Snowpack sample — Buffalo Mountain, Silverthorne, Colorado, USA (2/22/26, 2:02 PM MST)
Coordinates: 39.622, -106.113
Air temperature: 33 °F
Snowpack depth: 63 cm
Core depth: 20 cm
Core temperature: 23 °F
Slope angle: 11°, slope face: 116°
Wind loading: low
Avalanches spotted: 0
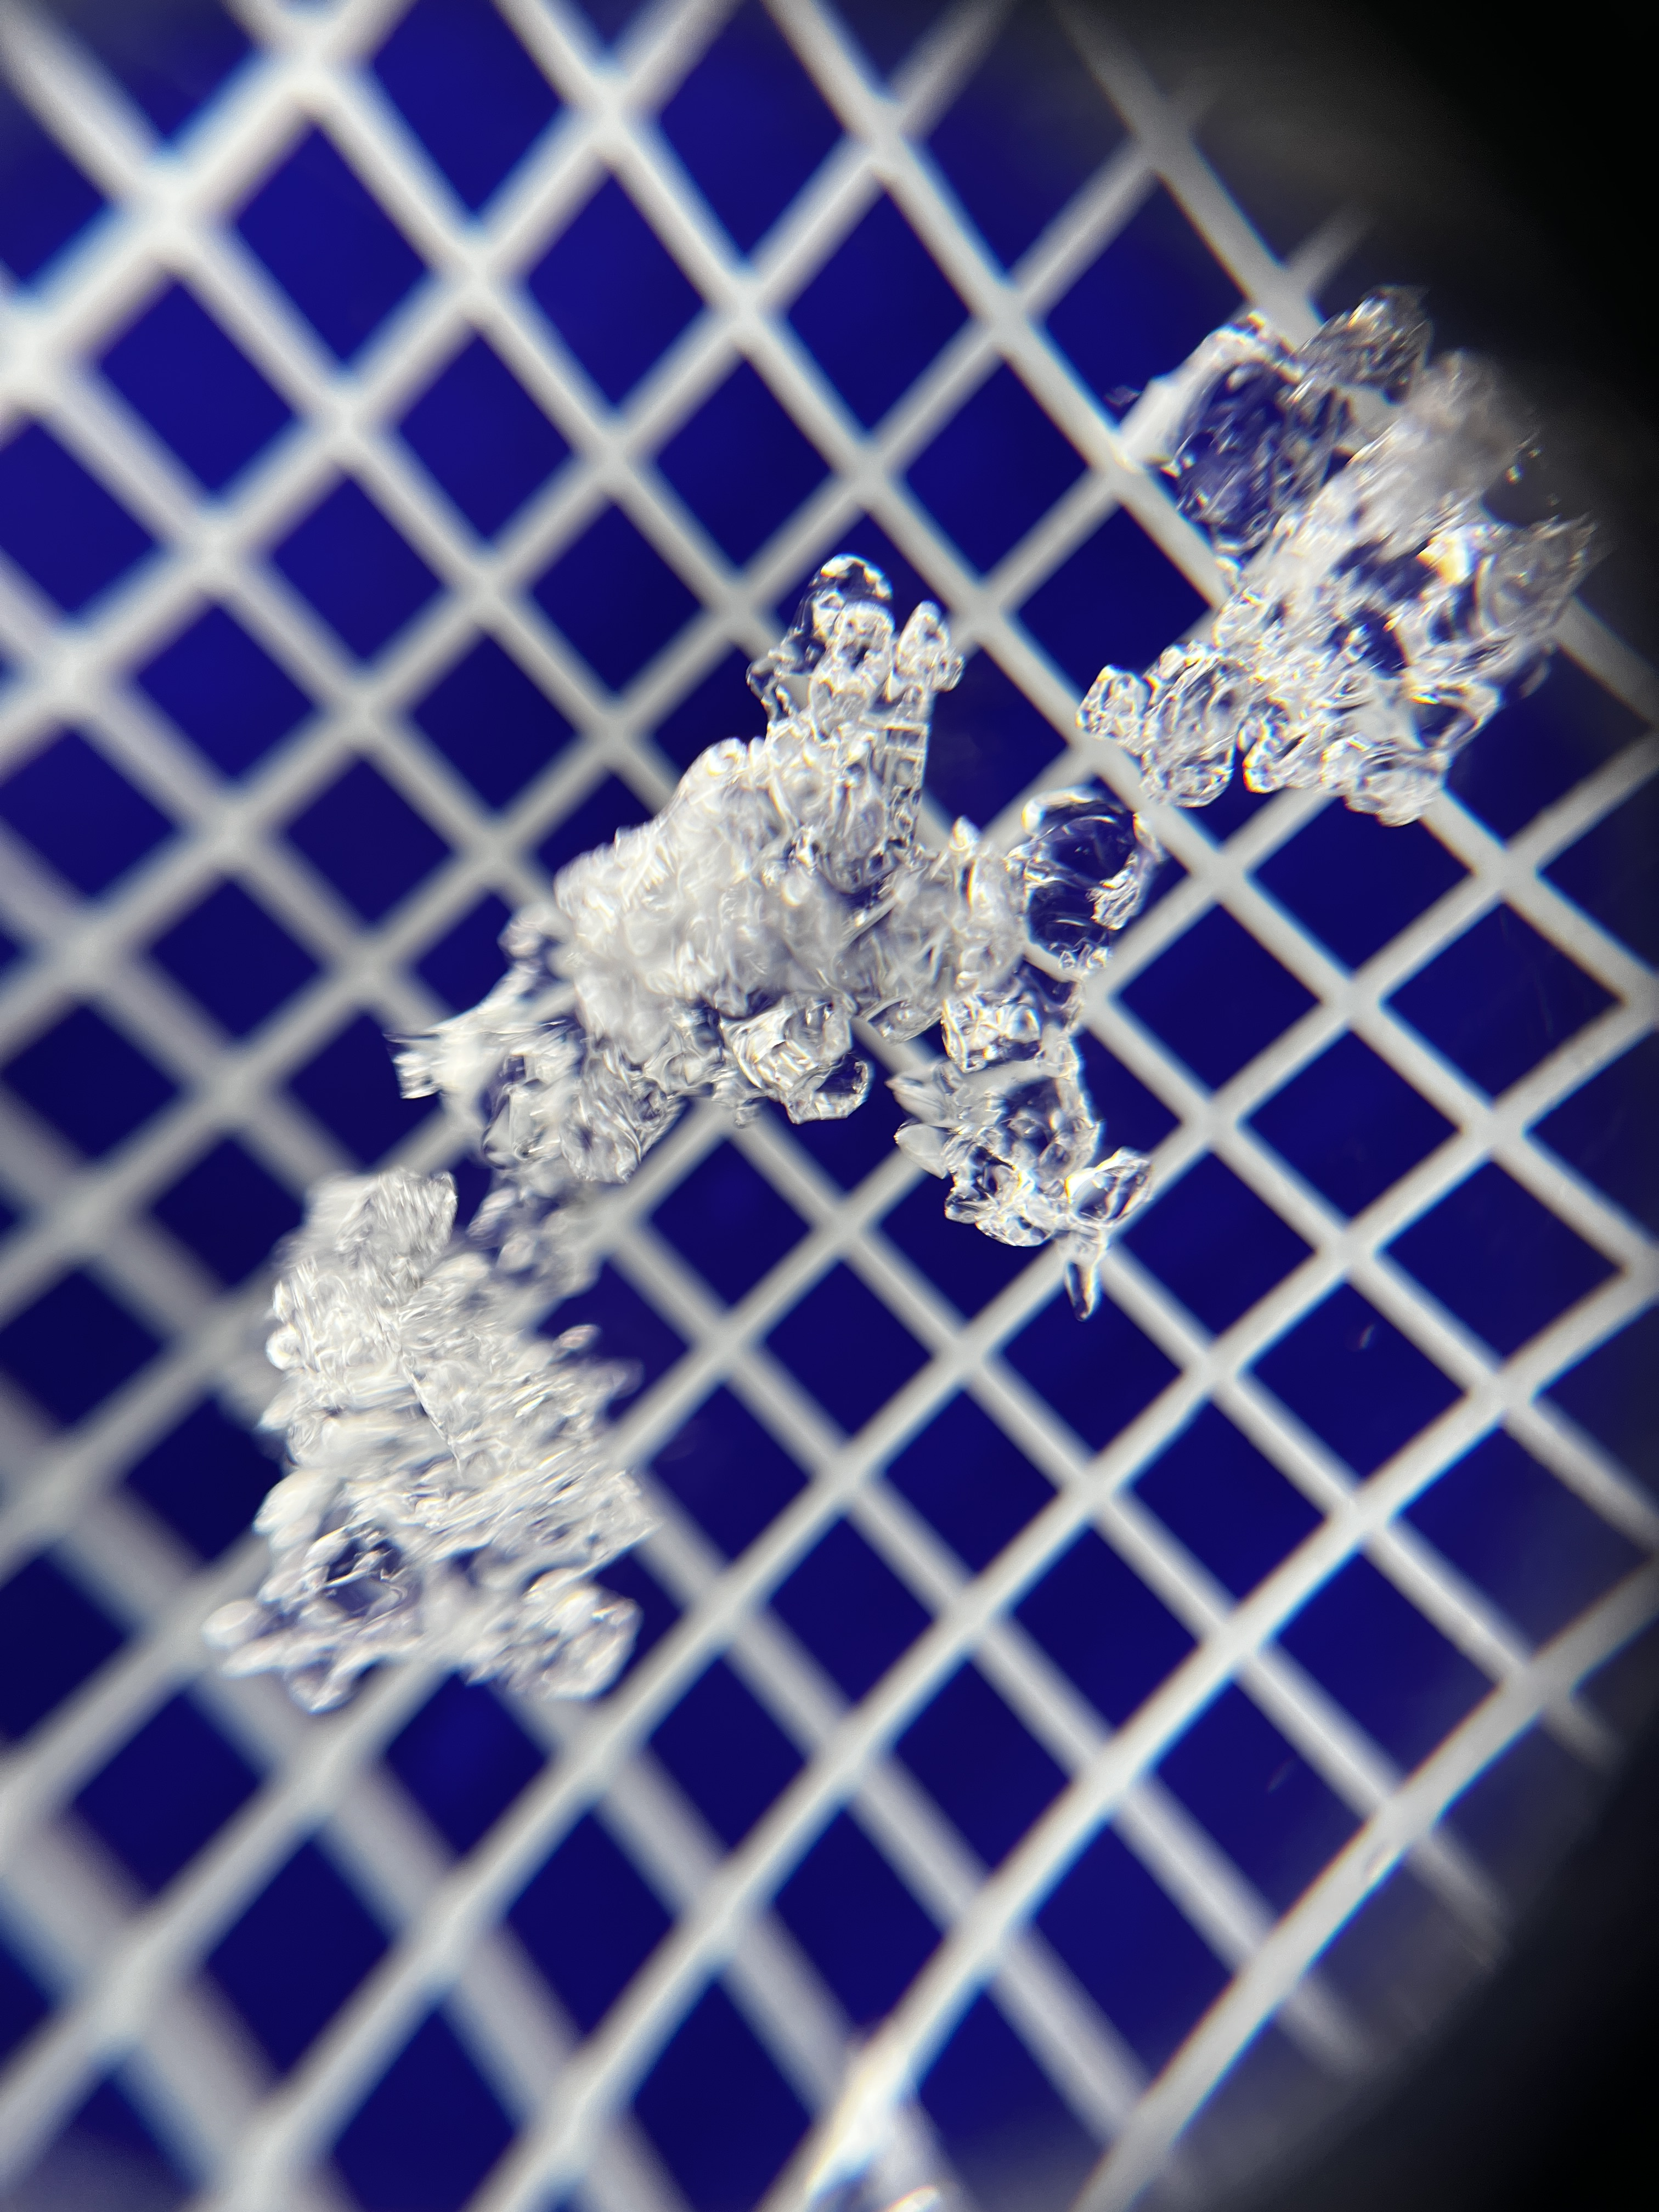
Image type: magnified_profile
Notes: In a firebreak similar to site 1, minimal wind loading with no spotted avalanches (not many faces in view though)